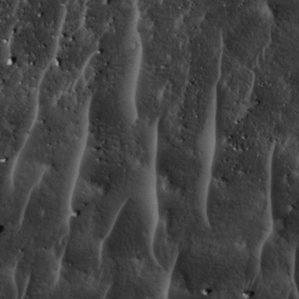
Label: non_frost